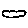
Label: cloud